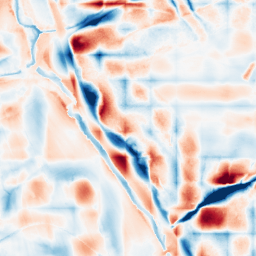
Category: wavelet
Decomposition family: wavelet_biorthogonal
Decomposition parameters: wavelet: bior2.4
level: 5
Upsampling method: cubic_catmull_rom
Upsampling parameters: scale: 2
Upsampling scale: 2